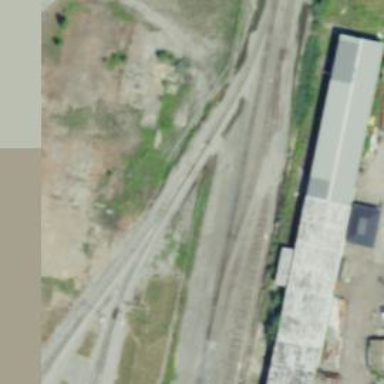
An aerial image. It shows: Railway siding with rails.